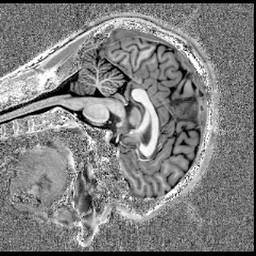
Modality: T1w
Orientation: sagittal
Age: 28
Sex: male
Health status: healthy
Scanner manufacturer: siemens
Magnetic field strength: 7 T
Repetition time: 4.3 s
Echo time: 0.00227 s